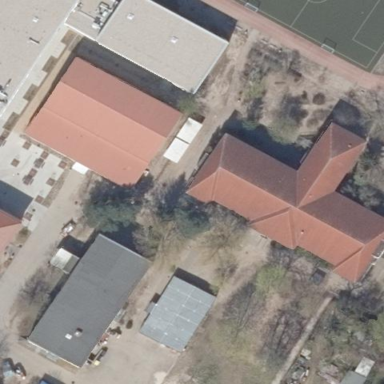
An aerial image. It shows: School building with sports center offering various sports activities.